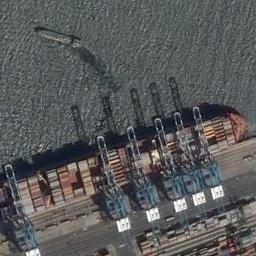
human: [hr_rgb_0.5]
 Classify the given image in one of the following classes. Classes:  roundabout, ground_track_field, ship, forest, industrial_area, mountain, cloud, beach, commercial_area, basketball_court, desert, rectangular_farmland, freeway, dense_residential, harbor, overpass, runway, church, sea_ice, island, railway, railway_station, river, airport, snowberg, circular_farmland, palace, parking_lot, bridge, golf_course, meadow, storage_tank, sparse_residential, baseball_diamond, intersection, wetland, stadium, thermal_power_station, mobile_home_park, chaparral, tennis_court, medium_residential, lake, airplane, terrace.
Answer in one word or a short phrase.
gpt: ship